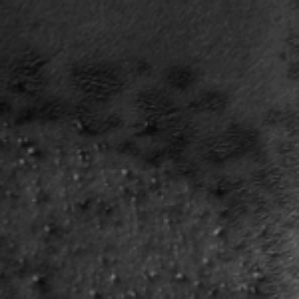
Label: frost